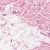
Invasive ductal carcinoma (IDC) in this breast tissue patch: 0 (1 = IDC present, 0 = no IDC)